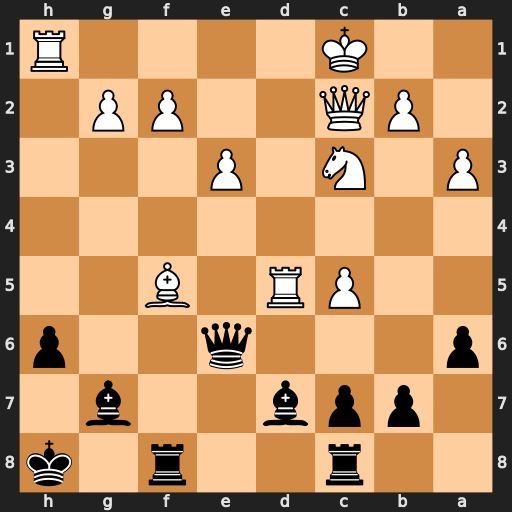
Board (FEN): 2r2r1k/1ppb2b1/p3q2p/2PR1B2/8/P1N1P3/1PQ2PP1/2K4R
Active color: b
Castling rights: -
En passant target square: -
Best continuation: Rxf5 Qxf5 Qxf5 Rxf5 Bxf5